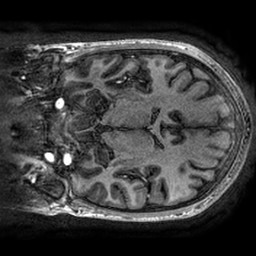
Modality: T1w
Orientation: coronal
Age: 24
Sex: female
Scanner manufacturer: ge
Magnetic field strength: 3 T
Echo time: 0.002736 s